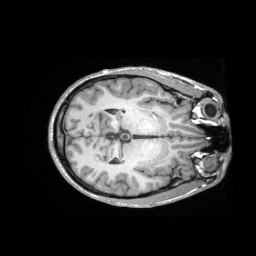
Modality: T1w
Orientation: axial
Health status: healthy
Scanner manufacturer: siemens
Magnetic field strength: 3 T
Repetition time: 2.3 s
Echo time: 0.00287 s